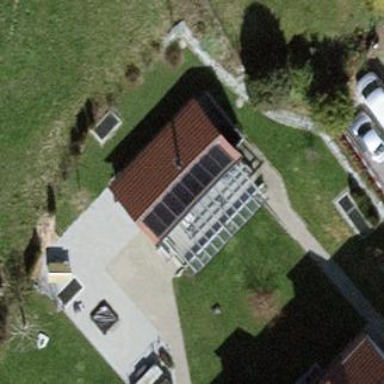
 consisting of solar photovoltaic panels."